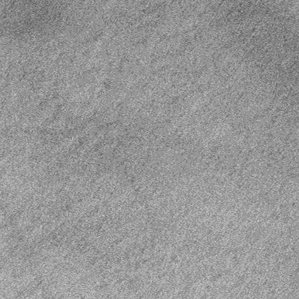
Label: frost